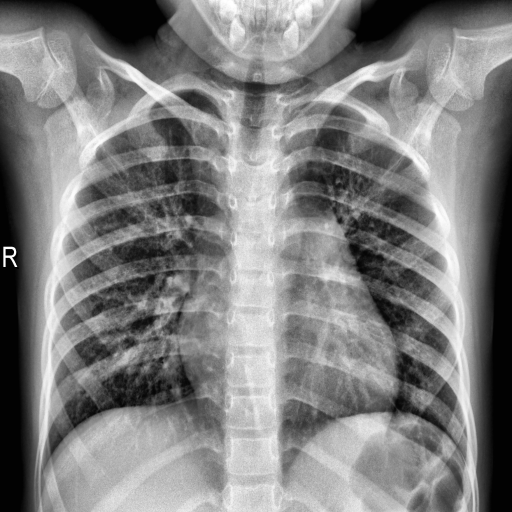
Finding: NORMAL